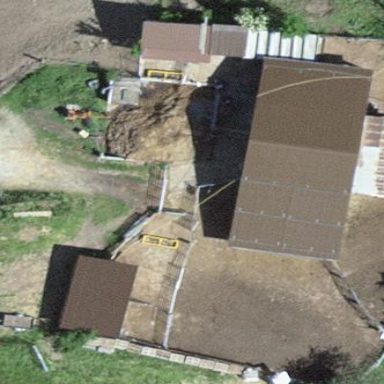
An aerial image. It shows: Farmyard area.